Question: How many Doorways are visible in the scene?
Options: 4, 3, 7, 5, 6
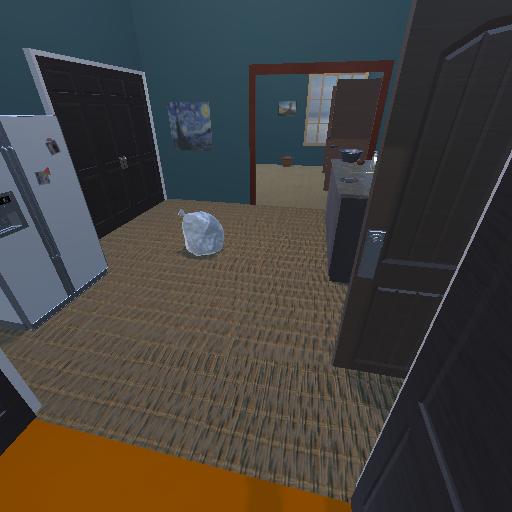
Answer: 4